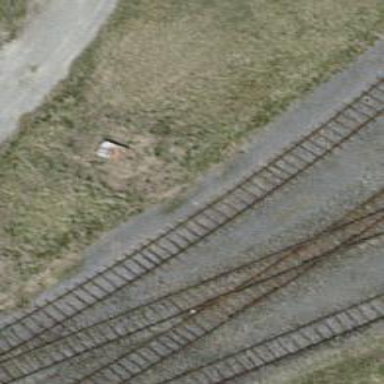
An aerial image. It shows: Single-track spur railway line.